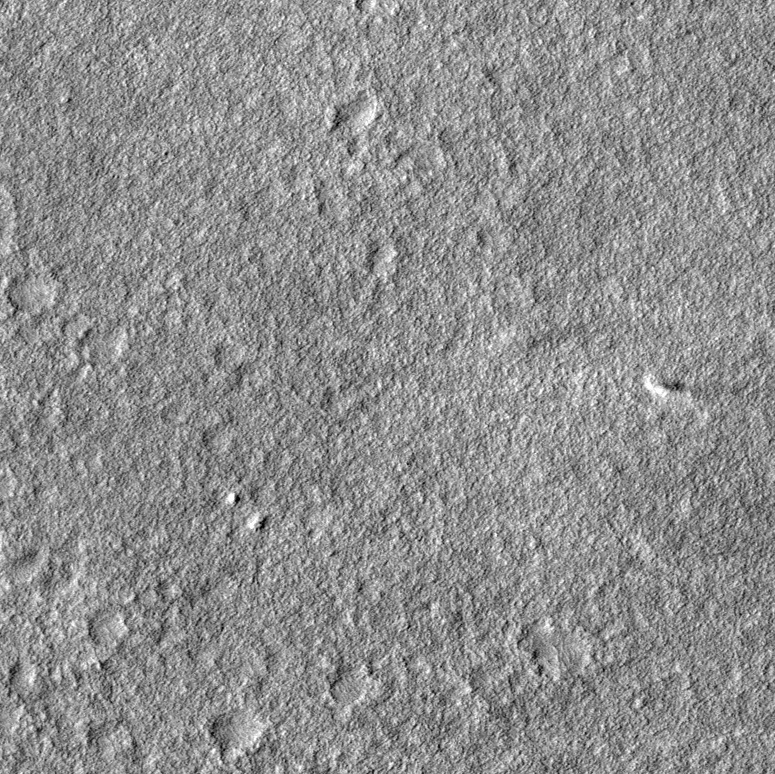
Label: dustdevil